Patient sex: F
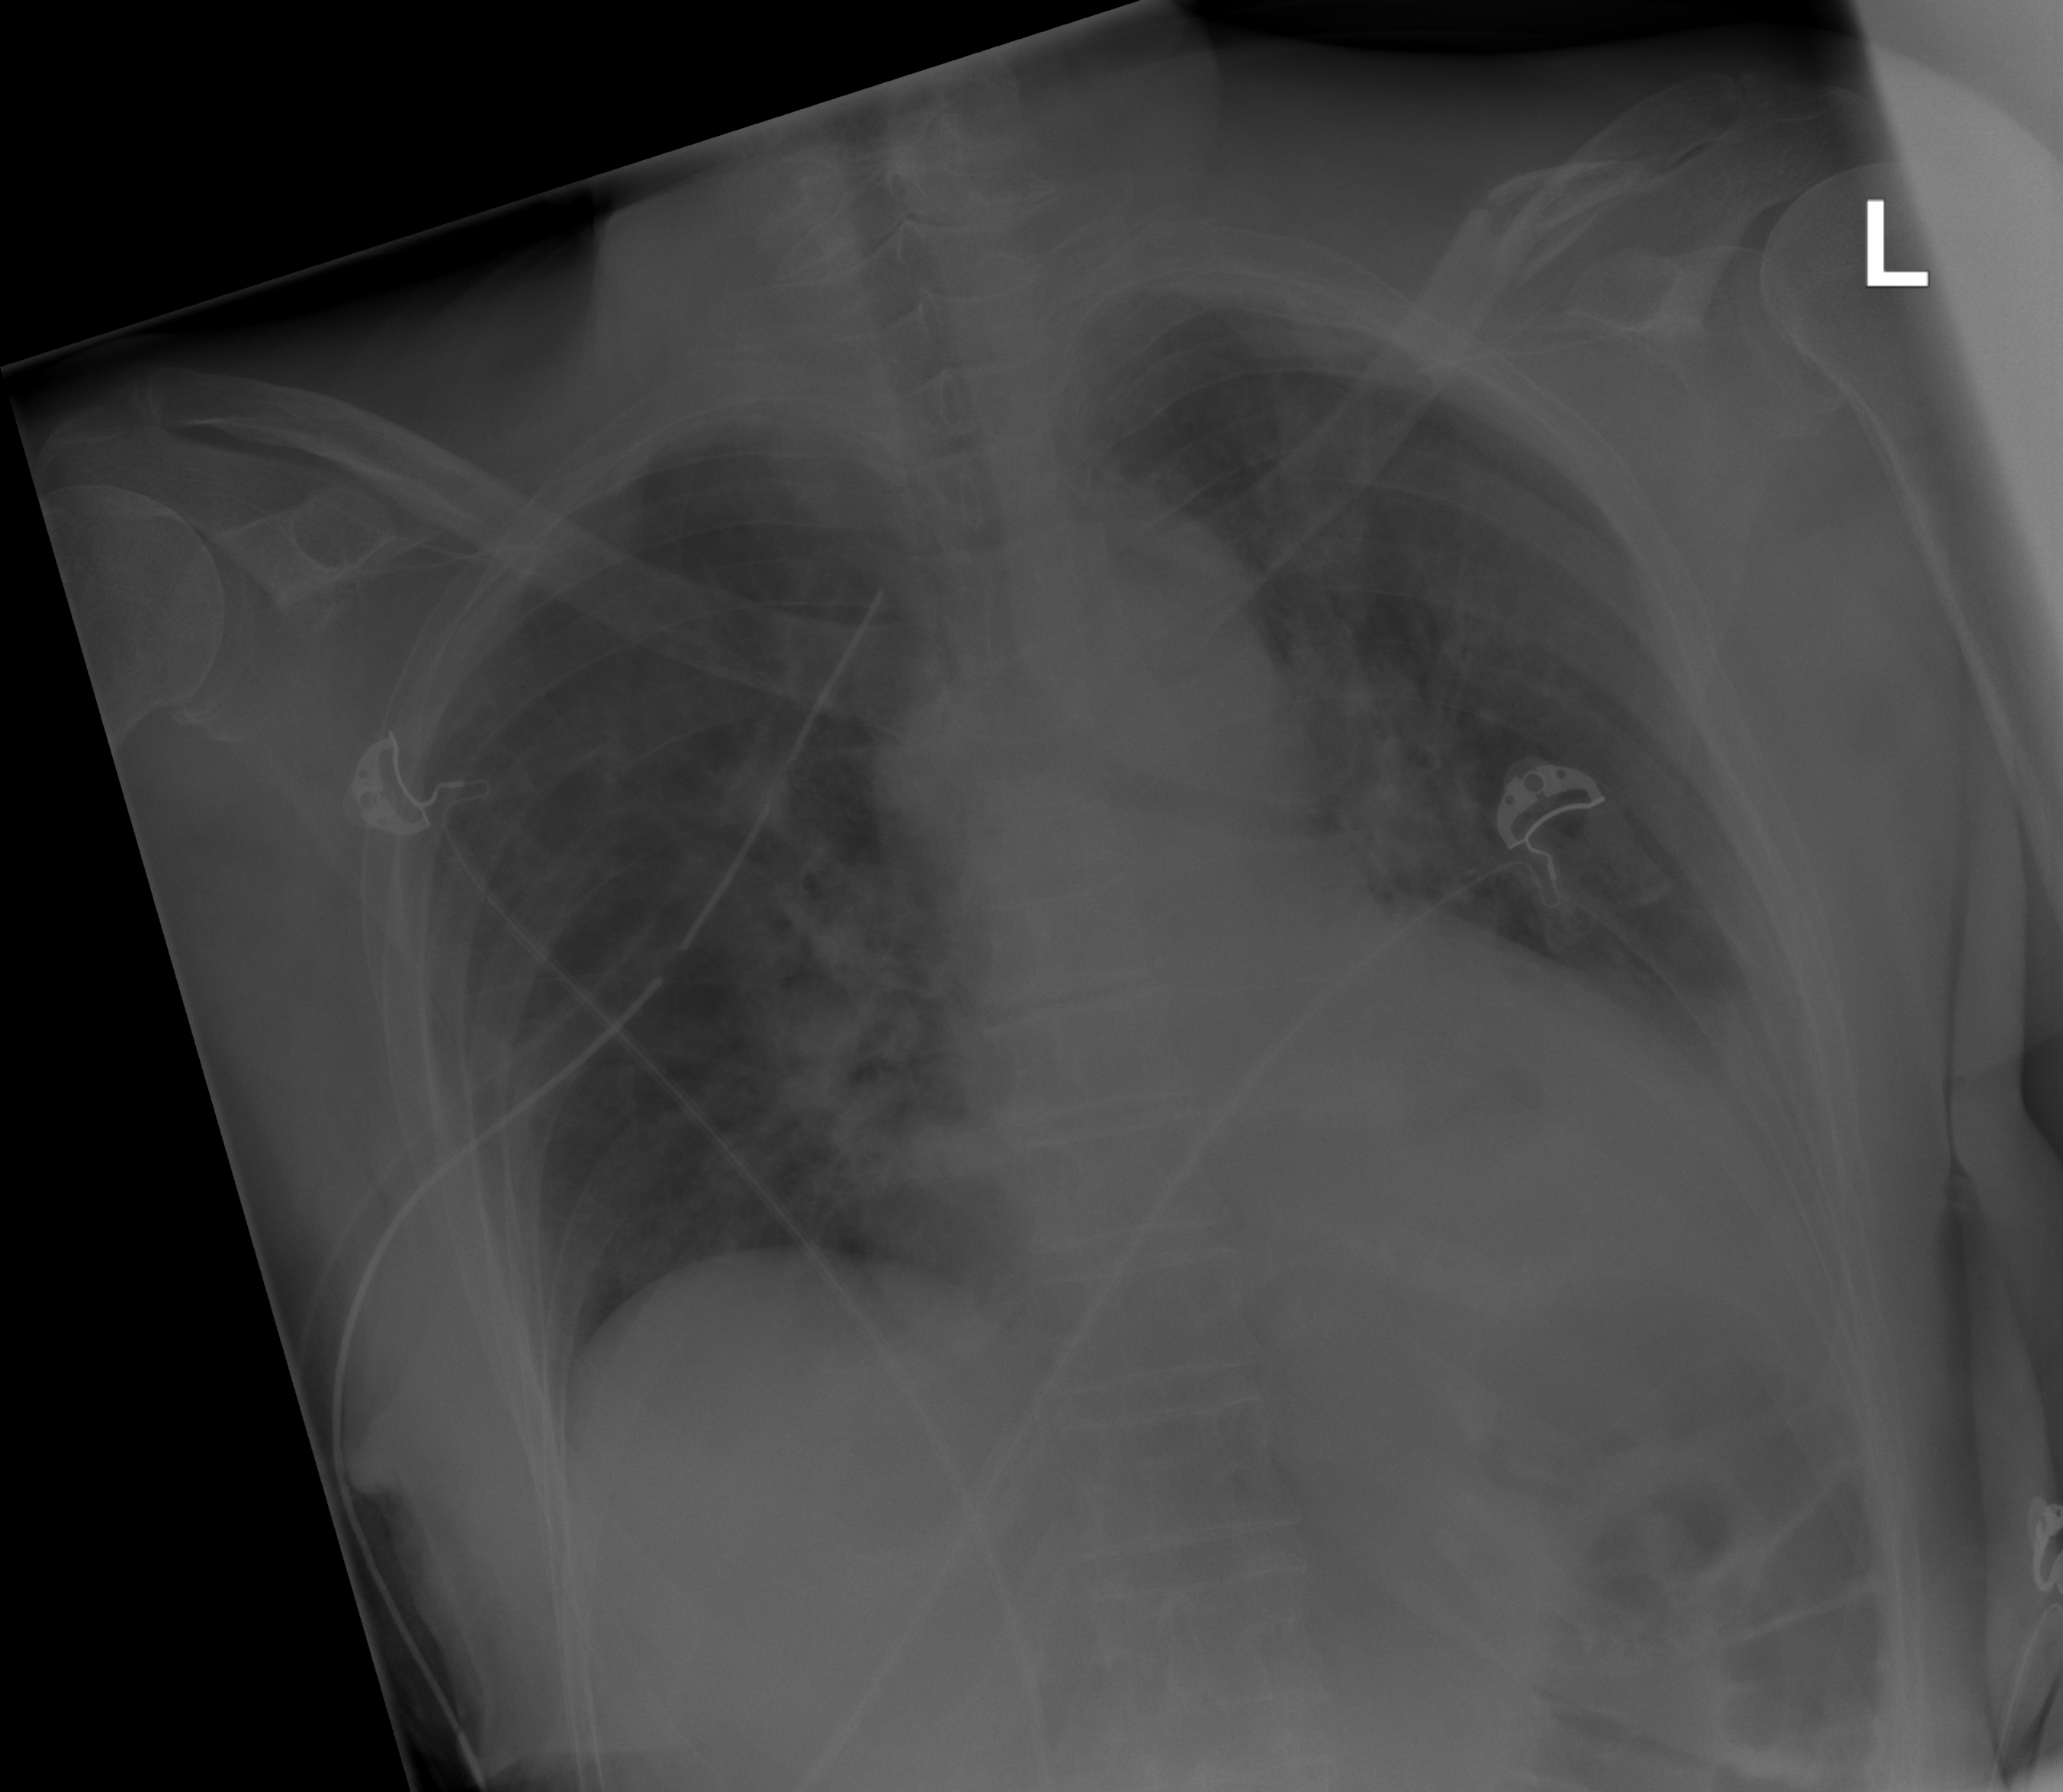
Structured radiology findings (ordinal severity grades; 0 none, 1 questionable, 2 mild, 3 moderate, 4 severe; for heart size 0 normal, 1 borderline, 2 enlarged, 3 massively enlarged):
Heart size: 2
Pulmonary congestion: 0
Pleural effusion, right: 0
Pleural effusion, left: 2
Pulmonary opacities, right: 1
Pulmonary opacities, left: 1
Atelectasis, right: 2
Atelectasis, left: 2